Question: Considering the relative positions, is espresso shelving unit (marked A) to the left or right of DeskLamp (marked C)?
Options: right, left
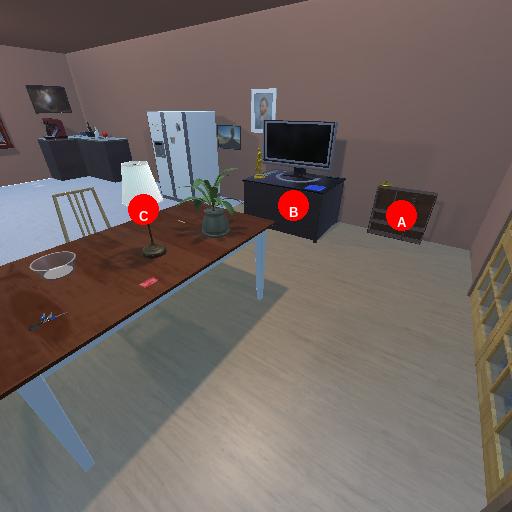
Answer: right